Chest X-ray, PA view. Patient: 35 years old, sex M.
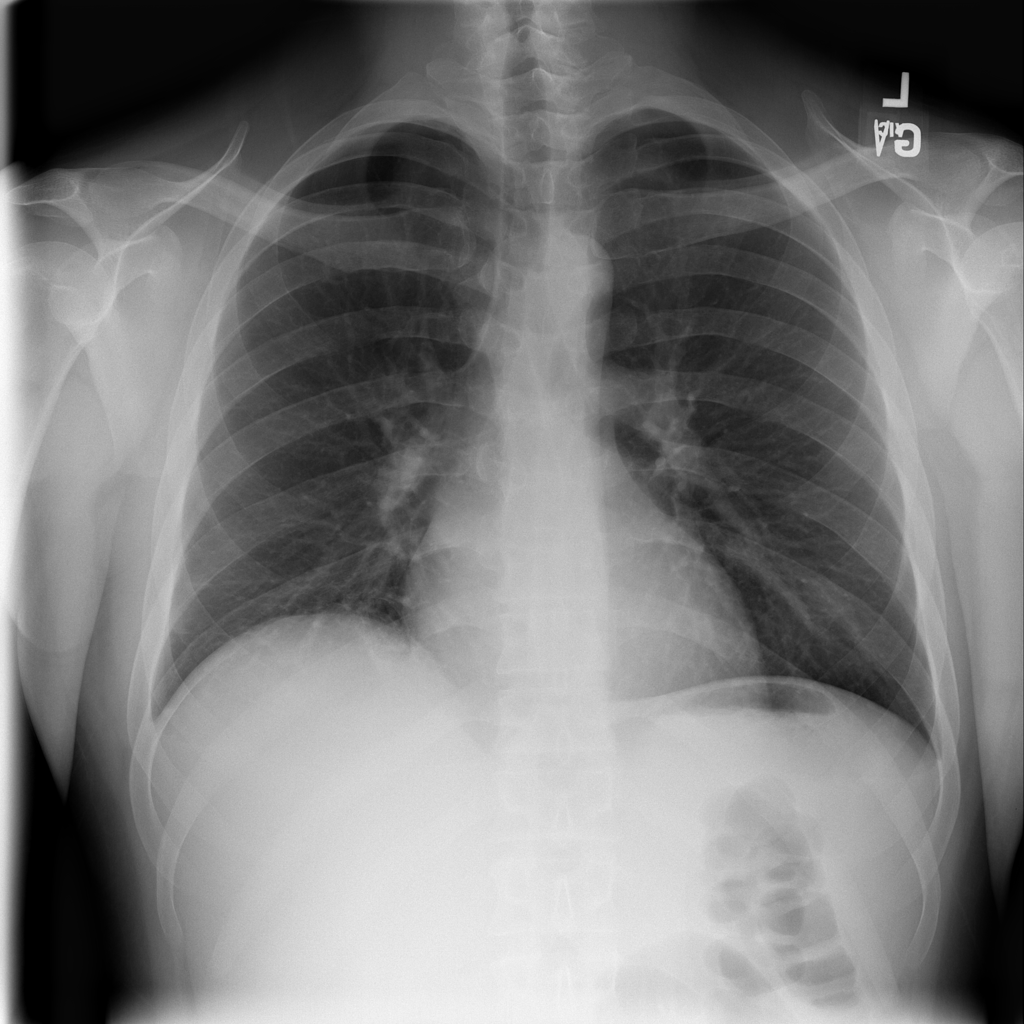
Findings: No Finding